Question: I'll keep this short and sweet. I have a table that prints everything I need it to just fine. What I am trying to do is group the data rows under Program 1 together so instead of Program 1 printing, inserting the data, then printing again followed by another set of data, I want it to look like the "Expected Results" table. There are going to be way more than 2 per program, just used that as an example. I have been stuck on this for a while and just cannot seem to figure it out.

'''
**Expected Result**
+------------+----------------------+-----------+------------+--------------+--------------+
| Program | To | Date | Approved | Notes | Deliverable |
+------------+----------------------+-----------+------------+--------------+--------------+
| Program 1 | example@example.com | 12/23/2018| Yes | Example Notes| MSR |
| | example@example.com | 03/30/2020| Yes | Example Notes| Meeting Mins |
+------------+----------------------+-----------+------------+--------------+--------------+
| Program 2 | example@example.com | 12/23/2018| Yes | Example Notes| MSR |
| | example@example.com | 12/03/2017| Yes | Example Notes| Meeting Mins |
+------------+----------------------+-----------+------------+--------------+--------------+
| Program 3 | example@example.com | 04/17/2020| Yes | Example Notes| MSR |
| | example@example.com | 03/30/2020| No | Example Notes| Meeting Mins |
+------------+----------------------+-----------+------------+--------------+--------------+
'''
Here is my code:
'''
<input type="text" id="myInput" onkeyup="searchTable()" placeholder="Search by Program Name" title="Enter Program Name">
<script src="/Scripts/jquery-3.3.1.min.js"></script>
<script>
var webAppUrl = _spPageContextInfo.webAbsoluteUrl;
function loadData(source, url) {
return fetch(url, { headers: { accept: "application/json; odata=verbose" } }) // make request
.then((r) => {
if (!r.ok) throw new Error("Failed: " + url); // Check for errors
return r.json(); // parse JSON
})
.then((data) => data.d.results) // unwrap to get results array
.then((results) => {
results.forEach((r) => (r.source = source)); // add source to each item
return results;
});
}
window.addEventListener("load", function () {
Promise.all([
loadData("XDeliverables", webAppUrl + "/_api/web/lists/getbytitle('XDeliverables')/items?$select=Program,To,Date,Approved,Notes,Deliverable"),
loadData("YDeliverables", webAppUrl + "/_api/web/lists/getbytitle('YDeliverables')/items?$select=Program,To,Date,Approved,Notes,Deliverable"),
loadData("ZDeliverables", webAppUrl + "/_api/web/lists/getbytitle('ZDeliverables')/items?$select=Program,To,Date,Approved,Notes,Deliverable"),
])
.then(([r1, r2, r3]) => {
const objItems = r1.concat(r2,r3);
console.log(objItems);
var tableContent =
'<table id="deliverablesTable" style="width:100%" border="1 px"><thead><tr><td><strong>Program</strong></td>' +
"<td><strong>To</strong></td>" +
"<td><strong>Date Submitted</strong></td>" +
"<td><strong>Approved</strong></td>" +
"<td><strong>Notes</strong></td>" +
"<td><strong>Deliverable</strong></td>" +
"</tr></thead><tbody>";
for (var i = 0; i < objItems.length; i++) {
if (objItems.Program == "1"){
tableContent += "<tr>";
tableContent += "<td>" + objItems[i].Program + "</td>";
tableContent += "</tr>";
tableContent += "<tr>";
tableContent += "<td> </td>";
tableContent += "<td>" + objItems[i].To + "</td>";
tableContent += "<td>" + objItems[i].Date + "</td>";
tableContent += "<td>" + objItems[i].Approved + "</td>";
tableContent += "<td>" + objItems[i].Notes + "</td>";
tableContent += "<td>" + objItems[i].Deliverable + "</td>";
tableContent += "</tr>";
}
else if (objItems.Program == "2"){
tableContent += "<tr>";
tableContent += "<td>" + objItems[i].Program + "</td>";
tableContent += "</tr>";
tableContent += "<tr>";
tableContent += "<td> </td>";
tableContent += "<td>" + objItems[i].To + "</td>";
tableContent += "<td>" + objItems[i].Date + "</td>";
tableContent += "<td>" + objItems[i].Approved + "</td>";
tableContent += "<td>" + objItems[i].Notes + "</td>";
tableContent += "<td>" + objItems[i].Deliverable + "</td>";
tableContent += "</tr>";
}
else if (objItems.Program == "3"){
tableContent += "<tr>";
tableContent += "<td>" + objItems[i].Program + "</td>";
tableContent += "</tr>";
tableContent += "<tr>";
tableContent += "<td> </td>";
tableContent += "<td>" + objItems[i].To + "</td>";
tableContent += "<td>" + objItems[i].Date + "</td>";
tableContent += "<td>" + objItems[i].Approved + "</td>";
tableContent += "<td>" + objItems[i].Notes + "</td>";
tableContent += "<td>" + objItems[i].Deliverable + "</td>";
tableContent += "</tr>";
}
}
$("#deliverables").append(tableContent);
})
.catch((err) => {
alert("Error: " + err);
console.error(err);
});
});
'''
Here is the Object Array returned in objItems
'''
{"Notes": "Example Notes", "Approved": "Yes", "Program": "Prorgam 1", "Date": "12/23/2018", "To": "example@example.com", "source": "XDeliverables", "Deliverable": "Monthly Status Report (MSR)"},
{"Notes": "Example Notes", "Approved": "Yes", "Program": "Program 1", "Date": "03/30/2020", "To": "example@example.com", "source": "XDeliverables", "Deliverable": "Meeting Minutes"},
{"Notes": "Example Notes", "Approved": "Yes", "Program": "Program 2", "Date": "12/23/2018", "To": "example@example.com", "source": "YDeliverables", "Deliverable": "Monthly Status Report (MSR)"},
{"Notes": "Example Notes", "Approved": "Yes", "Program": "Program 2", "Date": "12/3/2017", "To": "example@example.com", "source": "YDeliverables", "Deliverable": "Meeting Minutes"},
{"Notes": "Example Notes", "Approved": "No", "Program": "Program 3", "Date": "4/17/2020", "To": "example@example.com", "source": "ZDeliverables", "Deliverable": "Monthly Status Report (MSR)"},
{"Notes": "Example Notes", "Approved": "Yes", "Program": "Program 3", "Date": "12/23/2018", "To": "example@example.com", "source": "ZDeliverables", "Deliverable": "Meeting Minutes"},
'''
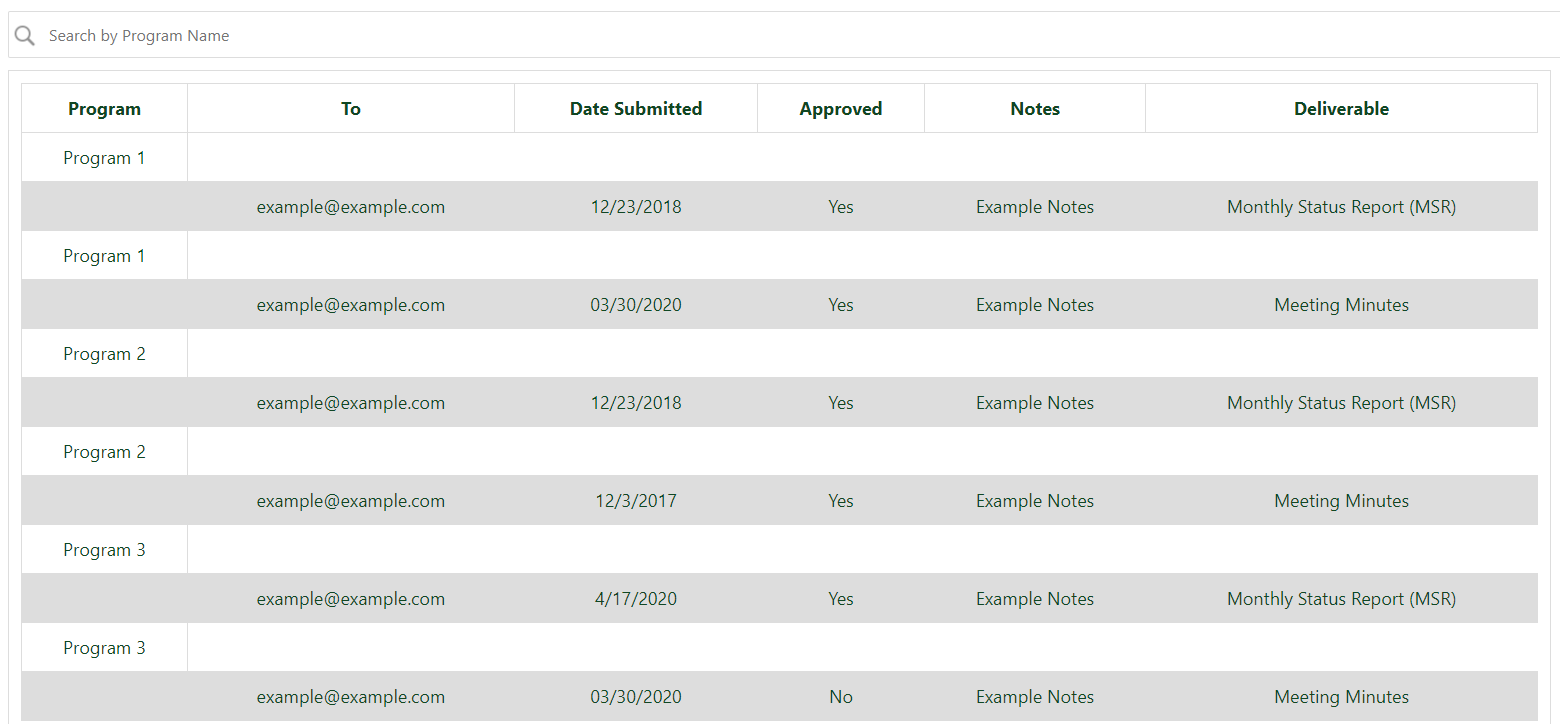
Answer: Sort the Array/Object before running through the loop.
'''
var sortedObj = {}
objItems.forEach(item => {
var program = item.Program;
delete(item.Program); //remove this line to keep the program in the item data
if (!sortedObj[program]) {
sortedObj[program] = [];
}
sortedObj[program].push(item);
});
//sort by deliverable
Object.keys(sortedObj).forEach(key => {
sortedObj[key]
.sort((a, b) => {
if (a.Deliverable === b.Deliverable) {
return 0;
}
return a.Deliverable > b.Deliverable ? 1 : -1;
})
});
Object.keys(sortedObj).forEach((key, index) => {
tableContent += "<tr id='parent-" + index + "' class='parent'>";
tableContent += "<td>" + key + "</td>";
tableContent += "</tr>";
sortedObj[key].forEach(obj => {
tableContent += "<tr class='child child-" + index + "'>";
tableContent += "<td> </td>";
tableContent += "<td>" + obj.To + "</td>";
tableContent += "<td>" + obj.Date + "</td>";
tableContent += "<td>" + obj.Approved + "</td>";
tableContent += "<td>" + obj.Notes + "</td>";
tableContent += "<td>" + obj.Deliverable + "</td>";
tableContent += "</tr>";
});
});
$("#deliverables").append(tableContent);
})
.catch((err) => {
alert("Error: " + err);
console.error(err);
});
});
'''